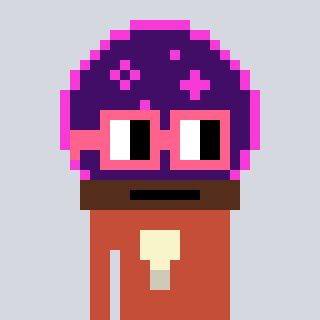
a pixel art character with square pink glasses, a crystalball-shaped head and a rust-colored body on a cool background